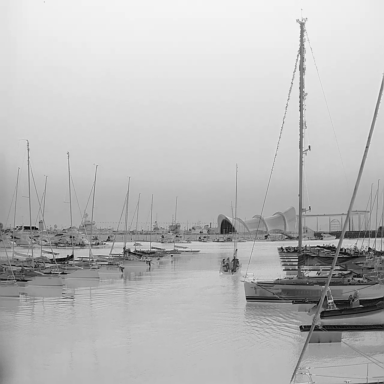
There are nine sailboats in the infrared image.